Question: I have a the first application controller, MAViewControllerMenu, and when that controller loads, I already allocate the next controller, imageControllerView.
'''
- (void)viewDidAppear{
[super viewDidAppear:(YES)];
if (!imageControllerView)
imageControllerView = [[self storyboard] instantiateViewControllerWithIdentifier:@"chosenImageController"];
}
'''
Then, I select an image from the image picker, and want to move to the next controller,imageControllerView, where the image would be displayed. I set the next window's image property as follows:
'''
imageControllerView.image = [[self.pageViews objectAtIndex:(centered_image_ind)] image];
'''
This line works, I checked that there's a value in imageControllerView.image.
However, when I move to the next controller,imageControllerView , I notice that the memory address of imageControllerView changes, or in other words, imageControllerView's properties that I change before moving to that controller, specifically image, reset when I move there.
Instead of throwing code here, I was hoping you could let me know what I should provide.
I think it's a common problem people know of:
Controller's objects re-init'ing when moving from one controller to another.
Here's a screen shot that might give a hint of what Im trying to do
Left most one is where I select pictures which in turn go into the slide show scrollview. Then I click next, and the image is supposed to appear in the centered ImageView
Thanks

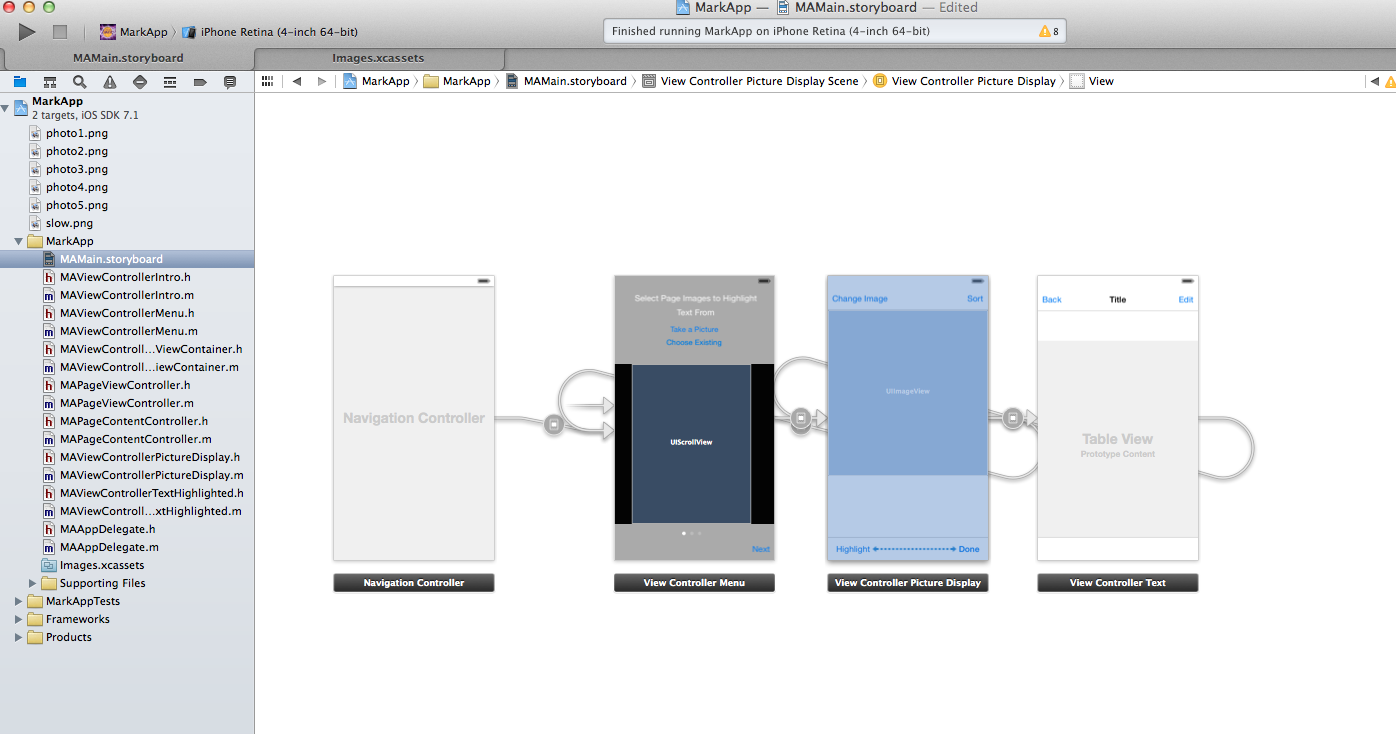
Answer: OK...
You cannot "already allocate the next view controller" this won't work. There is no point in creating it like this at all. You can delete the 'imageViewController' property (or iVar) completely.
The arrows that you have between the view controllers in your storyboard are 'segues'. In 'Interface Builder' you can select a segue and give it an identifier. For instance you would use something like '@"ImageViewSegue"'.
I guess the segue is attached to the 'Next' button. This is fine.
Now, in your 'MAViewControllerMenu' you need to put this method...
'''
- (void)prepareForSegue:(UIStoryBoardSegue *)segue sender:(id)sender
{
if ([segue.identifier isEqualToString:@"ImageViewSegue"]) {
// the controller is CREATED by the segue.
// the one you create in view did load is never used
ImageViewController *controller = segue.destinationController;
controller.image = [[self.pageViews objectAtIndex:(centered_image_ind)] image];
}
}
'''
You appear to be using segues to dismiss the modal views. You can't do this. What it will do is create a new view controller and present that instead of dismissing the presented view.
i.e. you'll go...
'''
A -> B -> C -> B -> A -> B
// you'll now have 6 view controllers in memory
// each segue will create a fresh view controller with no values set.
'''
What you want is...
'''
A -> B -> C
A -> B
A
// now you only have one view controller because the others were dismissed.
// when you dismiss a view controller it will go back to the original one.
// the original one will have all the values you set previously.
'''
To do this you need to create a method something like...
'''
- (IBAction)dismissView
{
[self dismissViewControllerAnimated:YES completion:nil];
}
'''
Then whatever the button is for your dismiss action attach it to this method.
To pass info back to the original view controller you need a delegation pattern or something similar.
You can read more about creating a delegate at <URL>
Create a delegate method something like...
'''
- (void)imageViewSelectedImage:(UIImage *)image;
'''
or something like this.
Now when you do 'prepareForSegue' you can do...
'''
controller.delegate = self;
'''
and have a method...
'''
- (void)imageViewSelectedImage:(UIImage *)image
{
// save the method that has been sent back into an array or something
}
'''